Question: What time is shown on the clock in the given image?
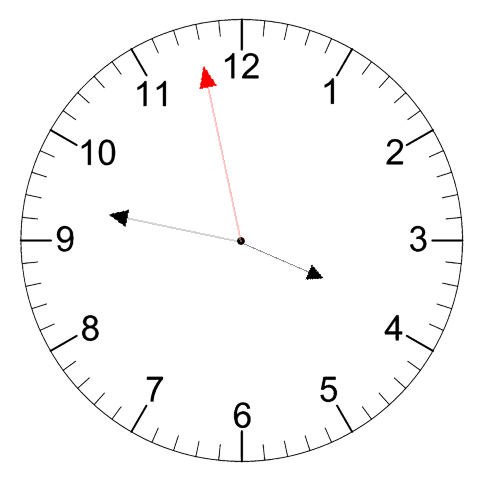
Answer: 03:46:58